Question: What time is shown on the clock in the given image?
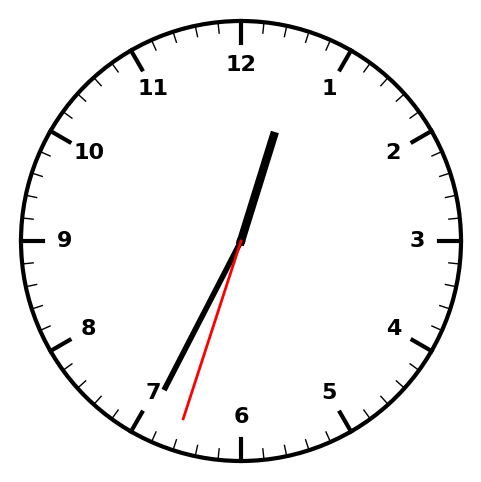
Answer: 12:34:33